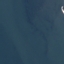
Land use / land cover: SeaLake